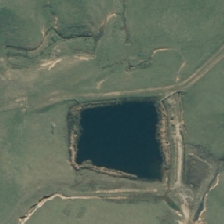
Land cover: lake_pond